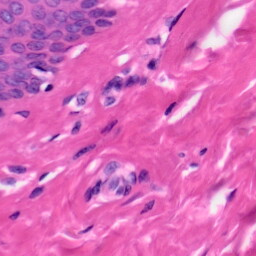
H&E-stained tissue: Skin